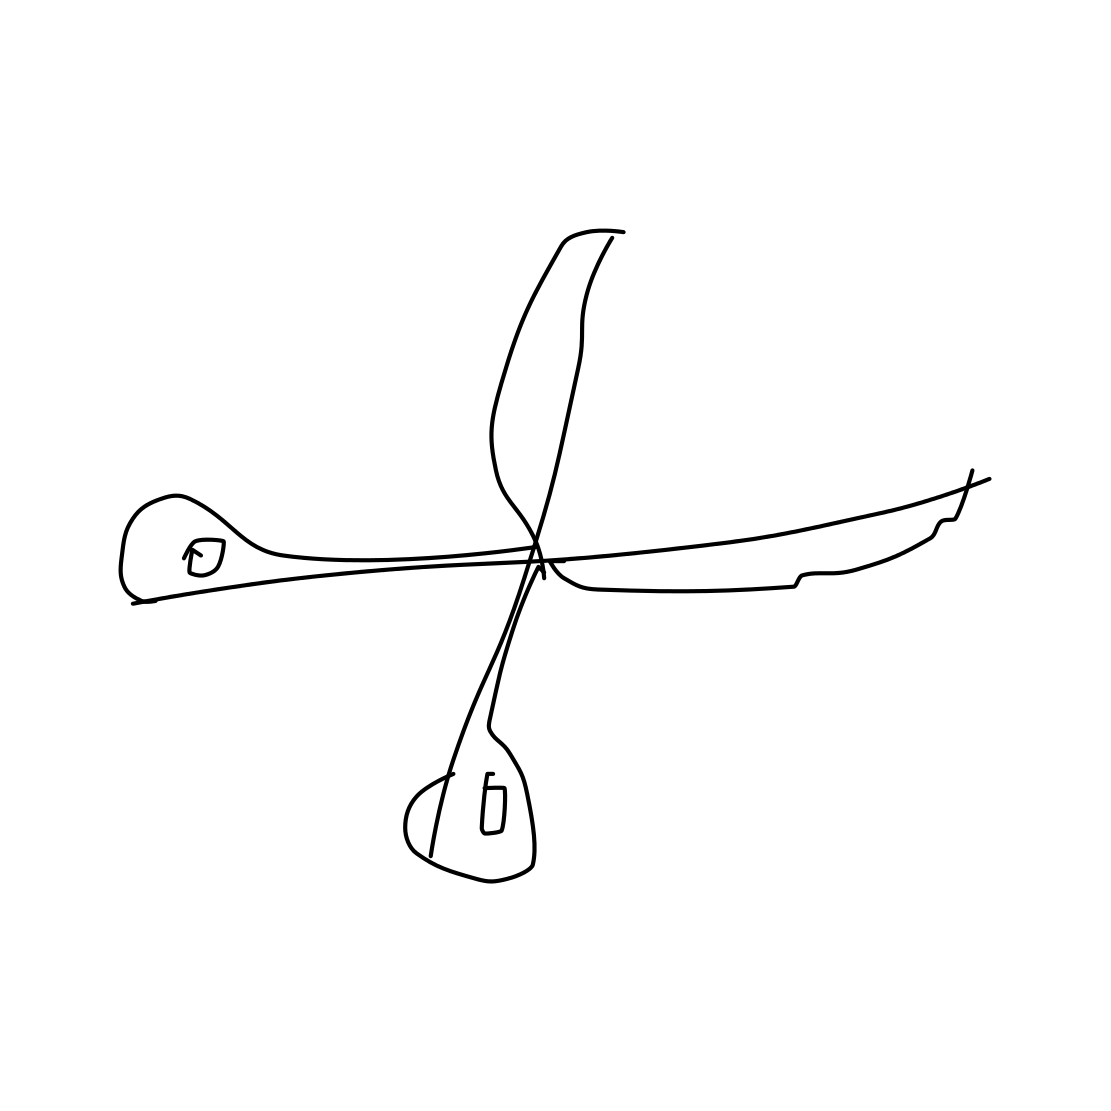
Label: scissors